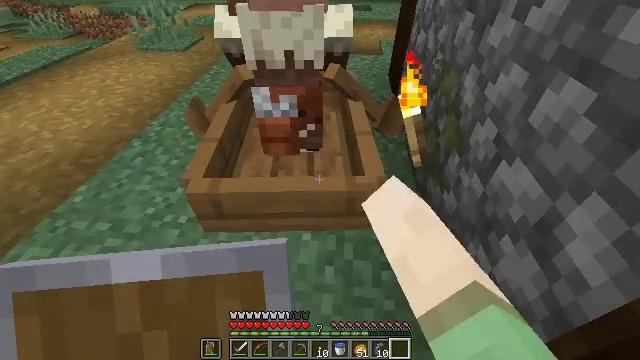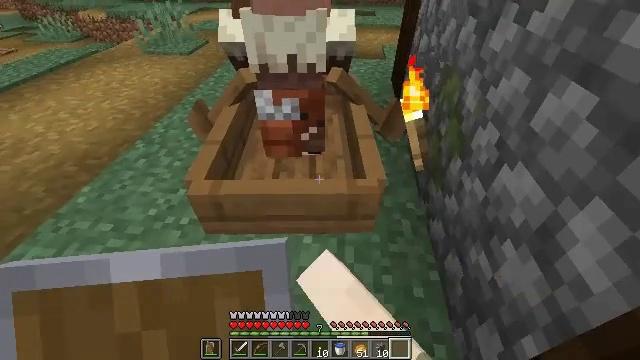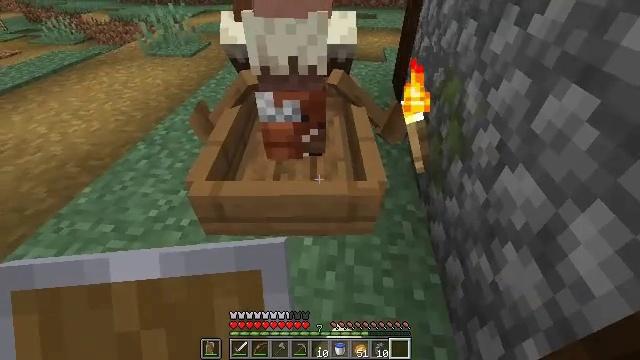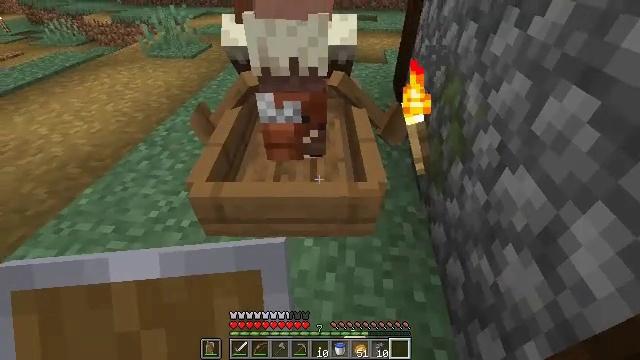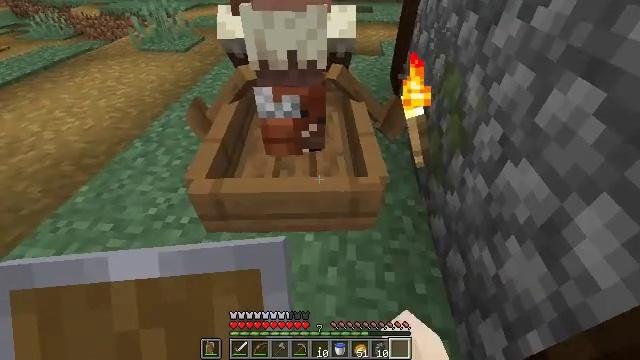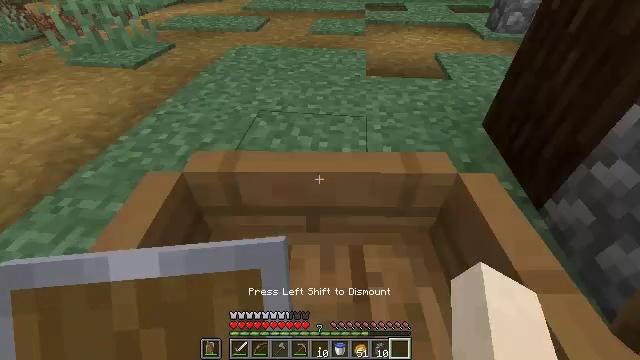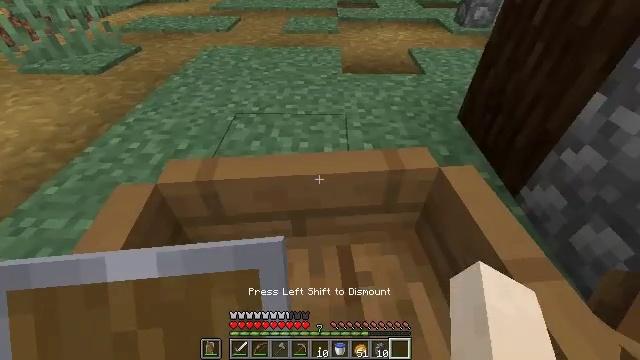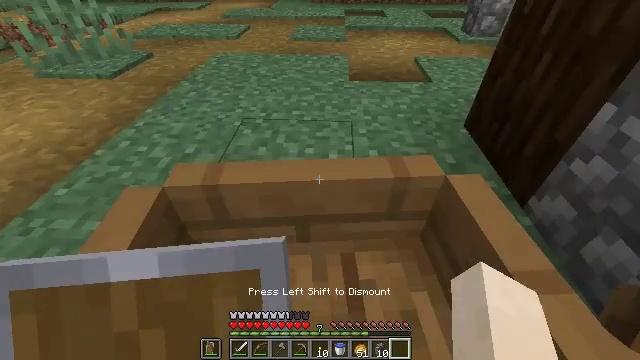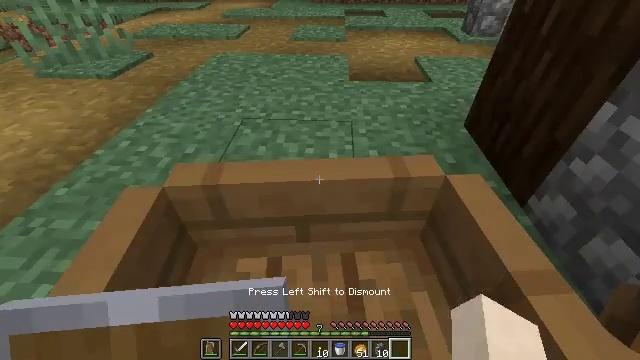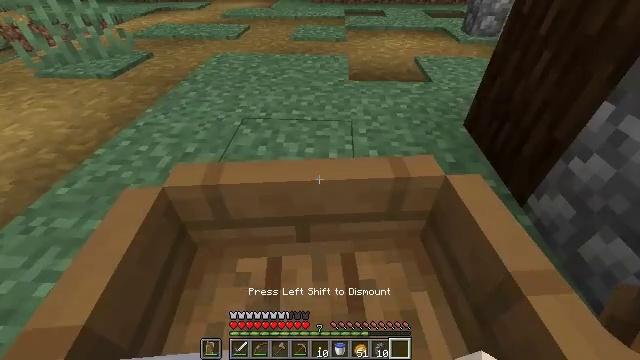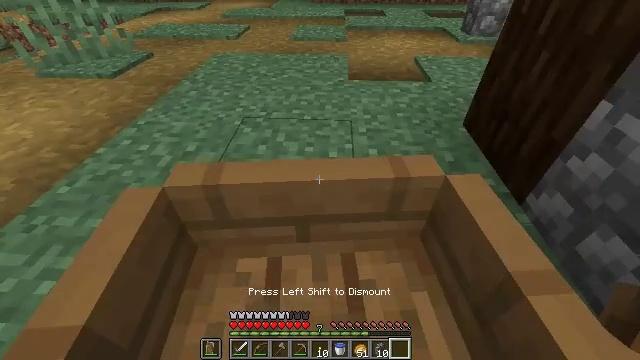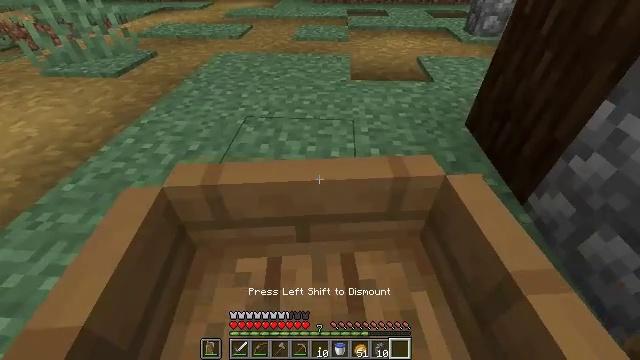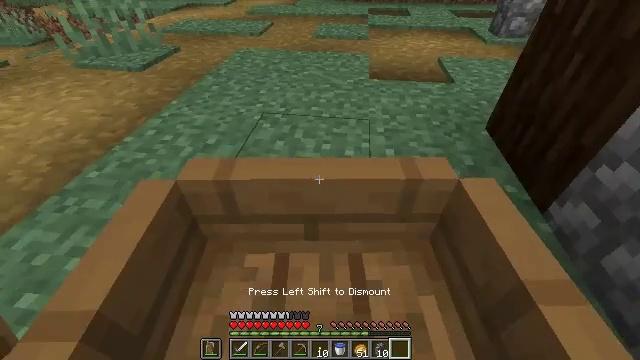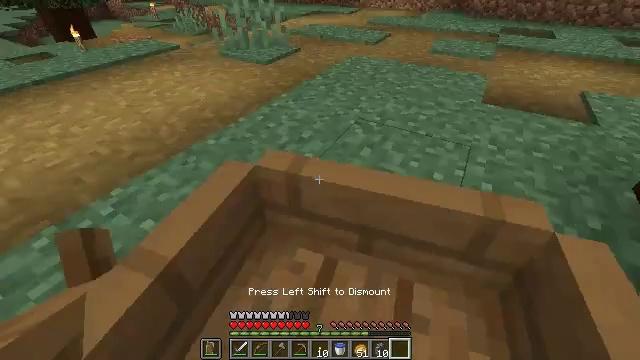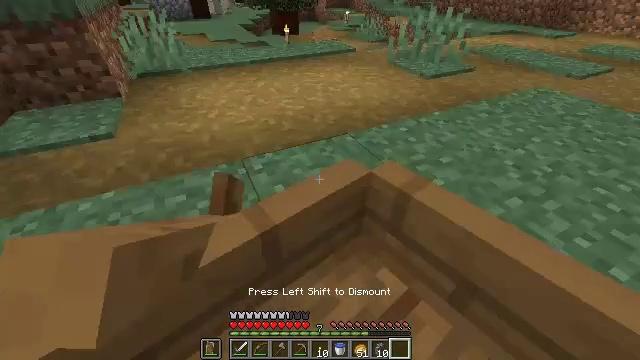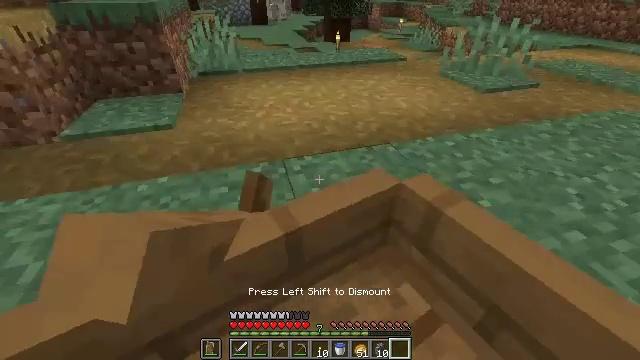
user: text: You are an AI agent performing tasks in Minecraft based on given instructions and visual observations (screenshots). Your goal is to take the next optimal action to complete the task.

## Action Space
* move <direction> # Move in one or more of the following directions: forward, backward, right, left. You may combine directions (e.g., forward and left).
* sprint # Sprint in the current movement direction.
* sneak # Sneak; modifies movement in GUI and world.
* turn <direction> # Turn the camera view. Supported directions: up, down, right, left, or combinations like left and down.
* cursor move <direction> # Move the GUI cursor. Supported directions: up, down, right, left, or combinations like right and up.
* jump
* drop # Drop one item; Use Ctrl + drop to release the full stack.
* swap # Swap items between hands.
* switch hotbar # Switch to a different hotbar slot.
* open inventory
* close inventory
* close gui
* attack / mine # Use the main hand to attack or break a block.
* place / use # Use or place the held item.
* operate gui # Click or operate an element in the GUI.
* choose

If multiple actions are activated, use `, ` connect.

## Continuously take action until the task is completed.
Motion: motion action
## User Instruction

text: Gather polished granite stairs from a structure.
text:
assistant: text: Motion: no_op
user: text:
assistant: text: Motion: no_op
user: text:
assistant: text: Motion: no_op
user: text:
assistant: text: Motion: no_op
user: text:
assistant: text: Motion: no_op
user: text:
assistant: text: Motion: turn right
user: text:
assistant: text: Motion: move back, turn left and up
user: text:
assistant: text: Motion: move back
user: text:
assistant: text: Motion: move back
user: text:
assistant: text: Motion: move back and move left
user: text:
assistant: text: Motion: move back and move left
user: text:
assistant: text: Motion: move back and move left, turn left
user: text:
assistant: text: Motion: move back and move left, turn left and up
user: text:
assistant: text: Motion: move back and move left, turn left and up
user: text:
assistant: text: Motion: move back and move left, turn left and up
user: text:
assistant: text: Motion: move back and move left, turn left
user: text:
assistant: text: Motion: move back and move left, turn left
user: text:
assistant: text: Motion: move left
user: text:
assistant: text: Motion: move left
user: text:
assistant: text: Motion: move left
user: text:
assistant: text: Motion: move left
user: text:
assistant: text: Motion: move left
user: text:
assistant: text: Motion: move left
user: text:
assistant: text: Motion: move left
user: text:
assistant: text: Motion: move left
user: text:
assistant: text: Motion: move forward and move left
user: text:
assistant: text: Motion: move forward and move left, turn right
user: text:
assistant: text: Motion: move forward and move left
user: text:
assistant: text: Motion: move forward and move left
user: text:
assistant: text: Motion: move forward and move left, turn right